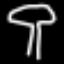
Label: mushroom